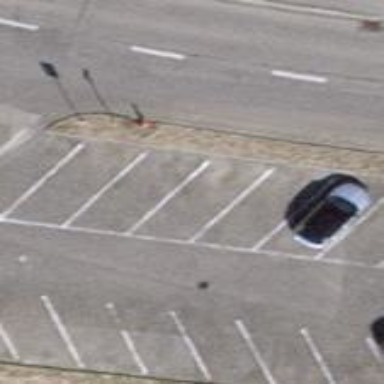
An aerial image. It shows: Parking area with asphalt surface.